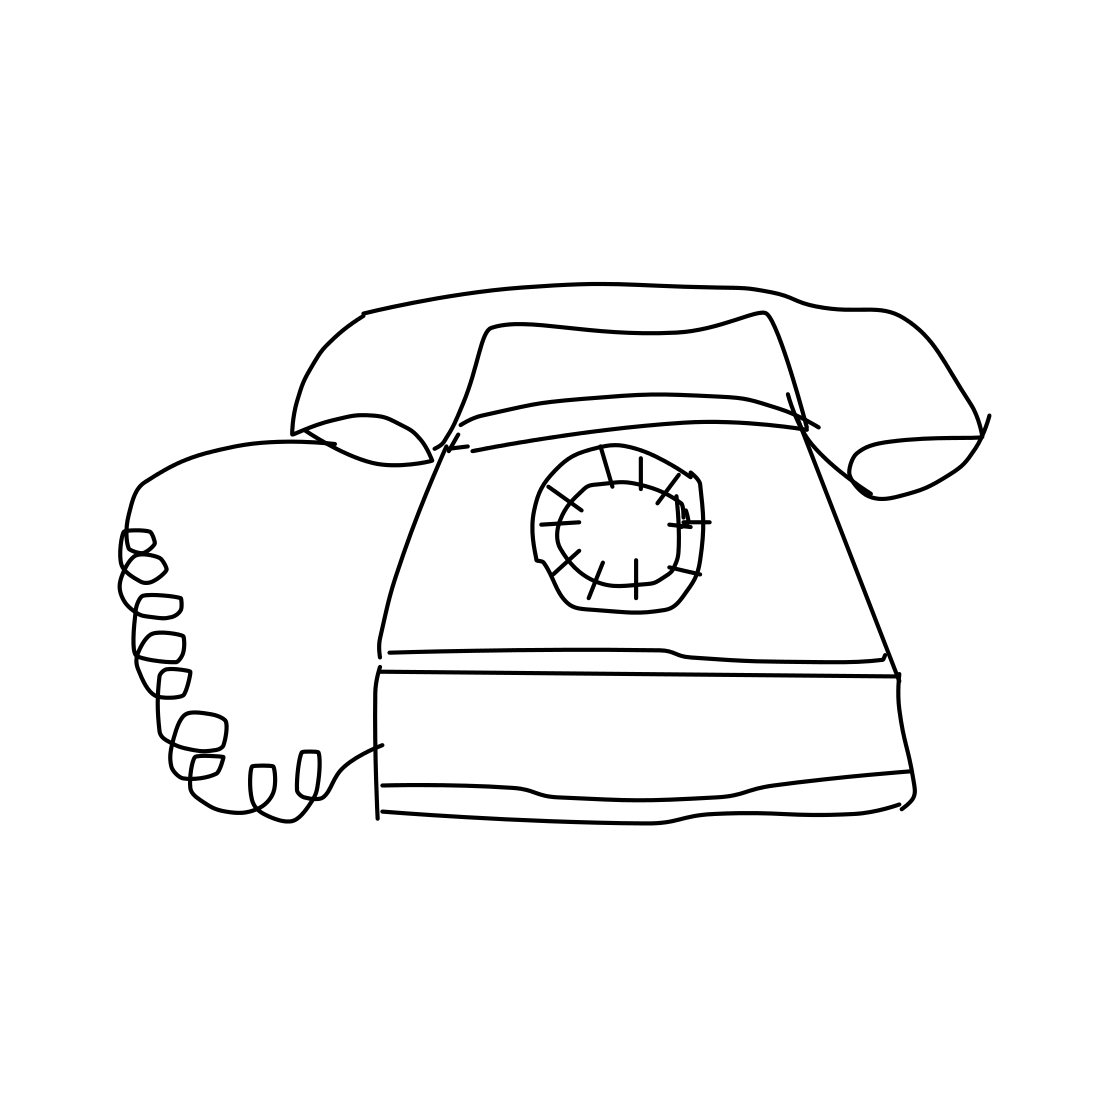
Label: telephone